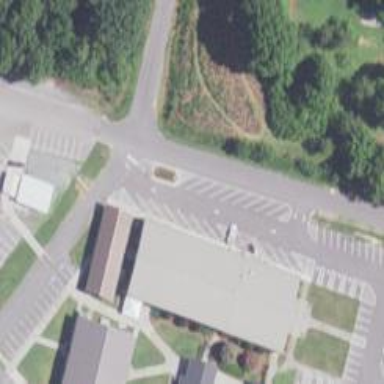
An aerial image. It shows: Asphalt road designated for service vehicles.